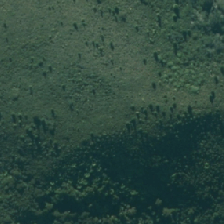
Land cover: manuka_kanuka